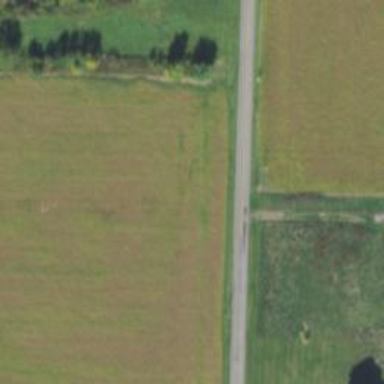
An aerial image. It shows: Tertiary road with asphalt surface passing through agricultural land.